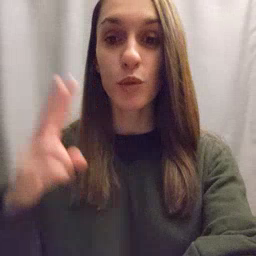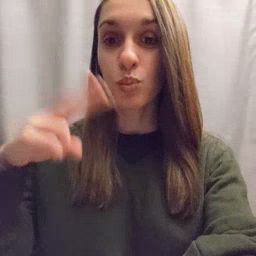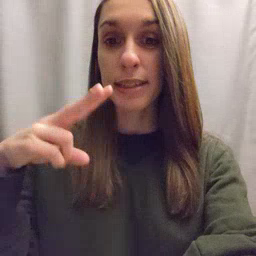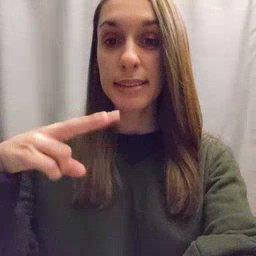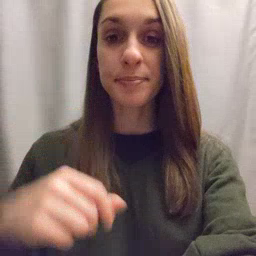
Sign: read